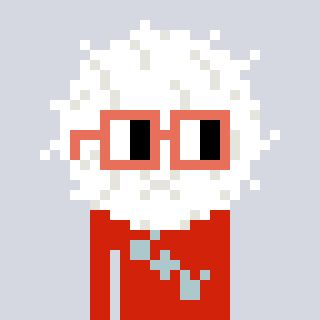
a pixel art character with square orange glasses, a cottonball-shaped head and a red-colored body on a cool background